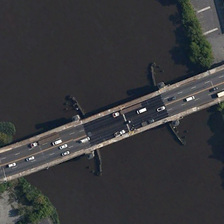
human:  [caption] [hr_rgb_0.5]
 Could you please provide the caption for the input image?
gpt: there are many cars through the bridge .

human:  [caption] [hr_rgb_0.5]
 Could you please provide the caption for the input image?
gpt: there is a bridge over the river .

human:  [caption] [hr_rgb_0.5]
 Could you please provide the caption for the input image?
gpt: there are many cars through the bridge .

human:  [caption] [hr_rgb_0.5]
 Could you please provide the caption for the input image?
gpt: there is a bridge over the river .

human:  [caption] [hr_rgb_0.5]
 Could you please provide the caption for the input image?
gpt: there is a bridge over the river .